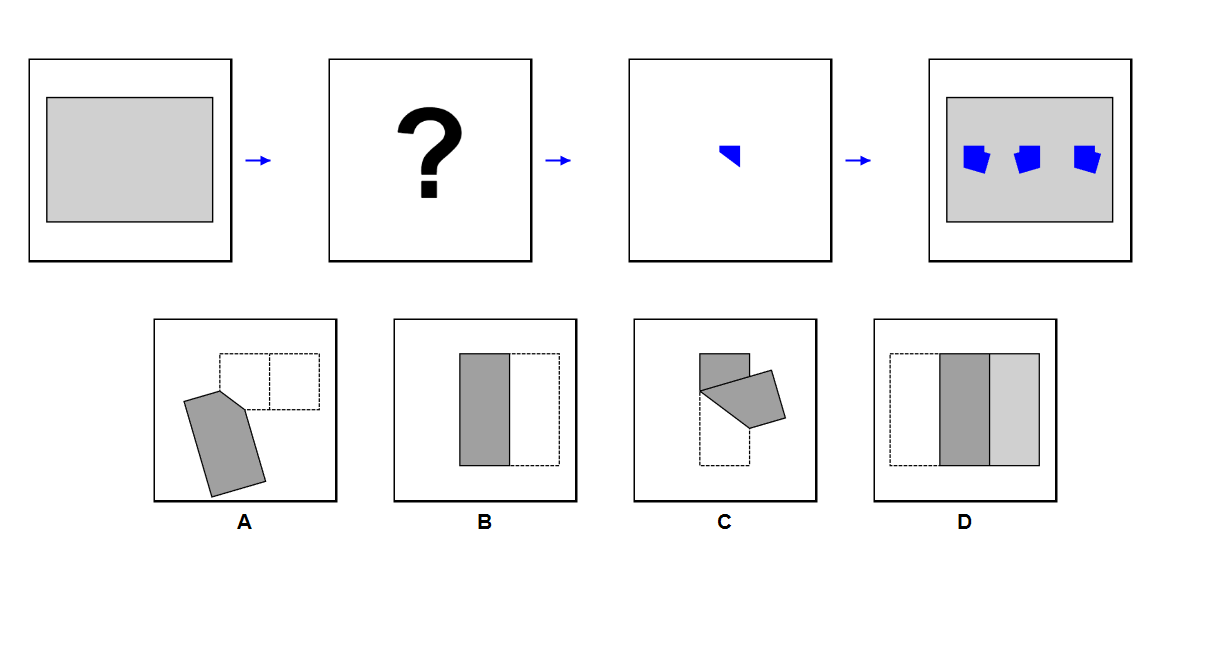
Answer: A